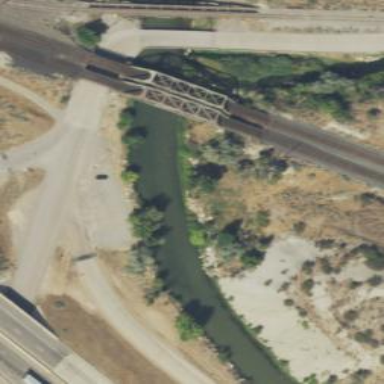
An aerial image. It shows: Bridge with railway tracks.